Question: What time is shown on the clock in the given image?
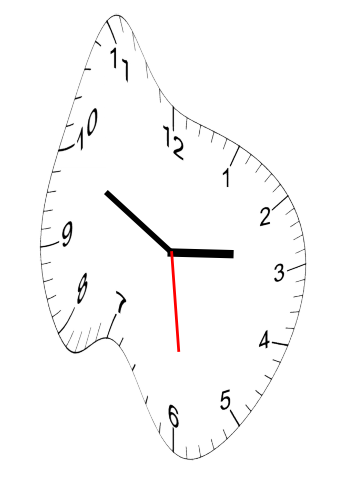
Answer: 02:49:29